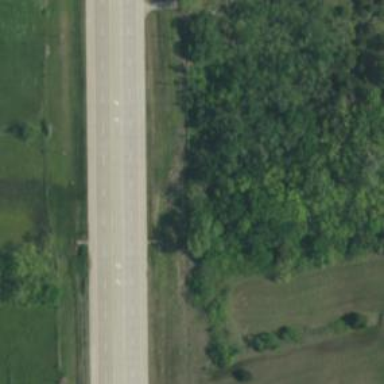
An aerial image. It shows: Culvert tunnel.